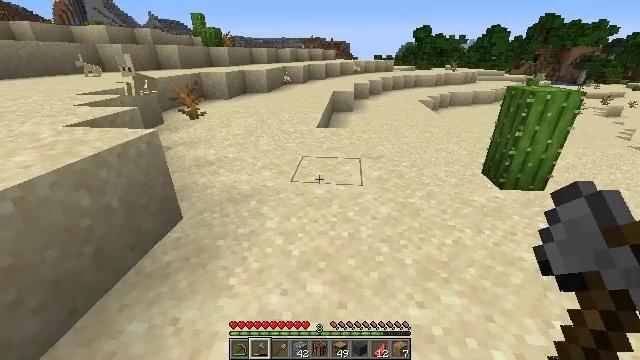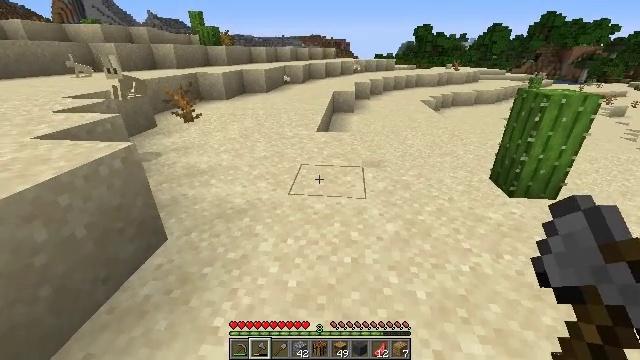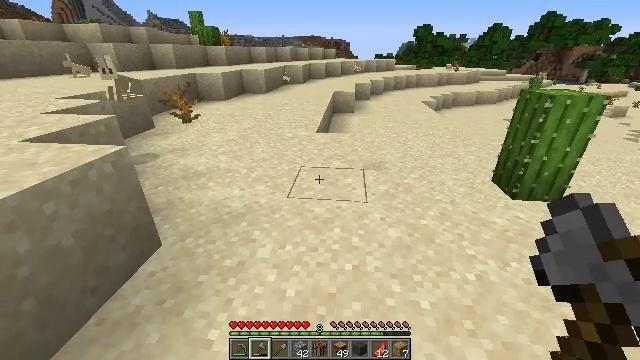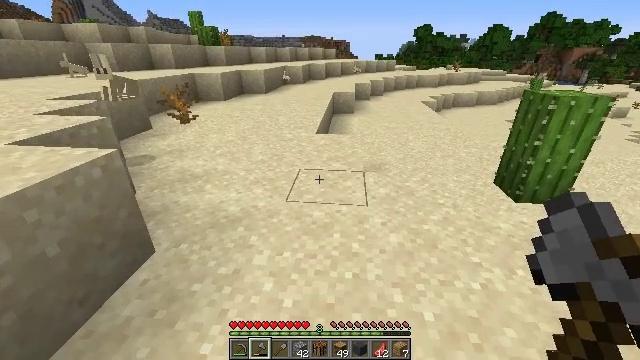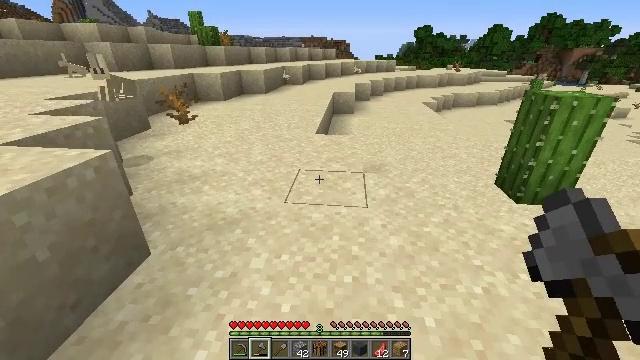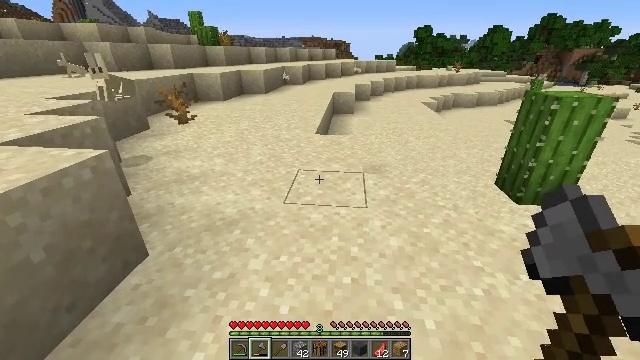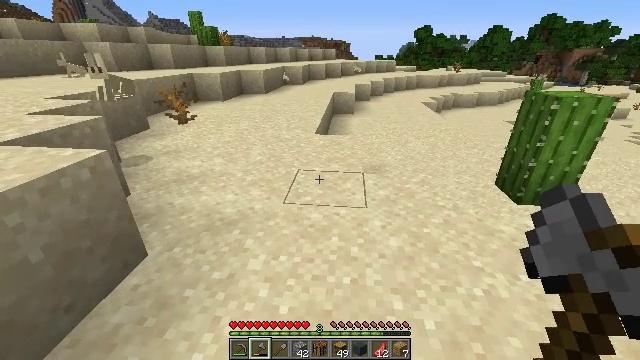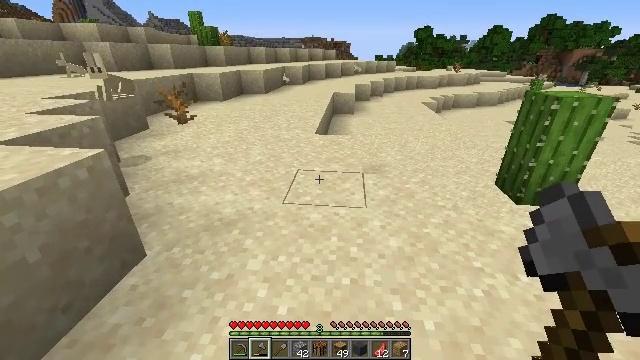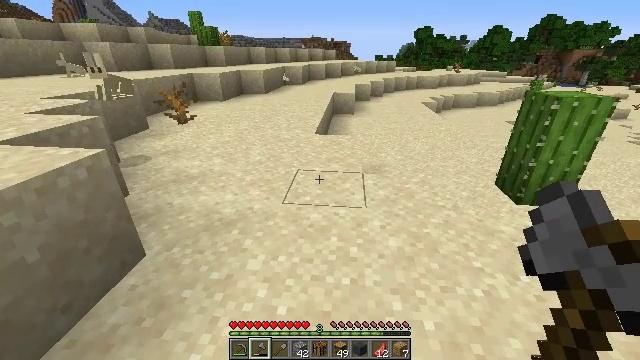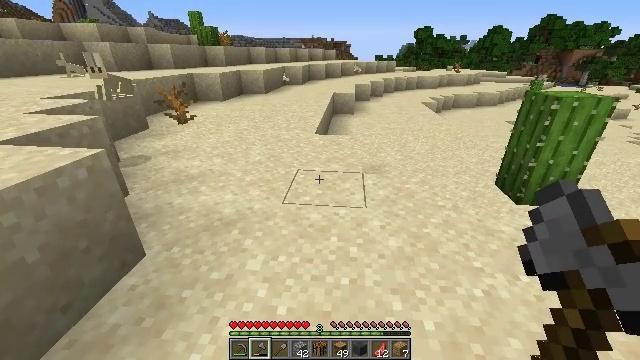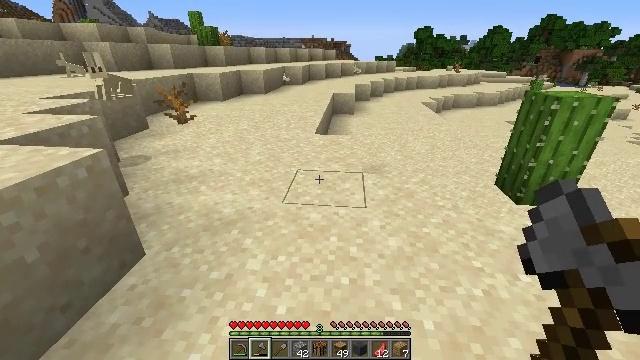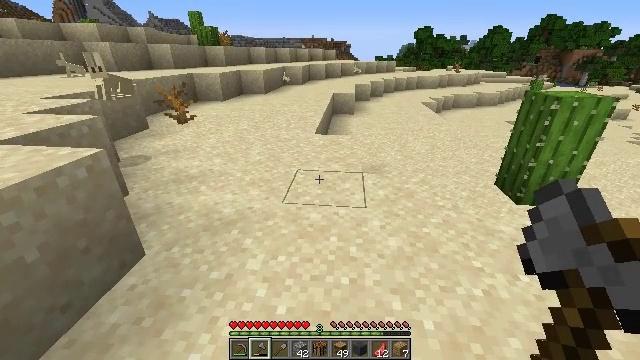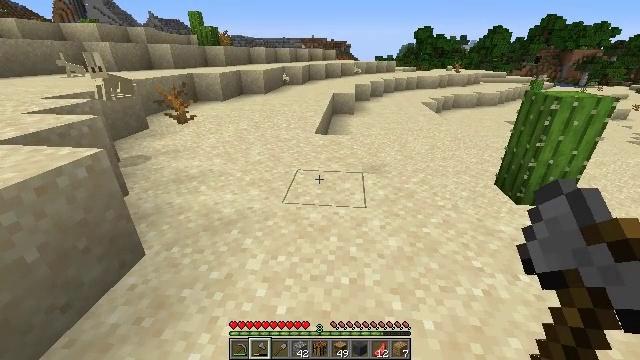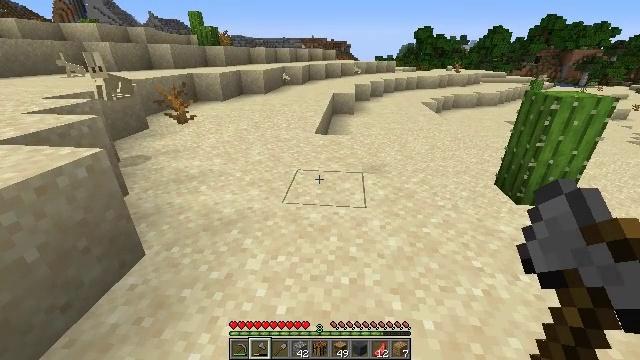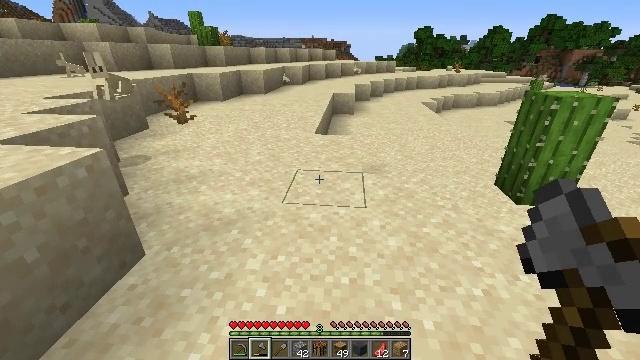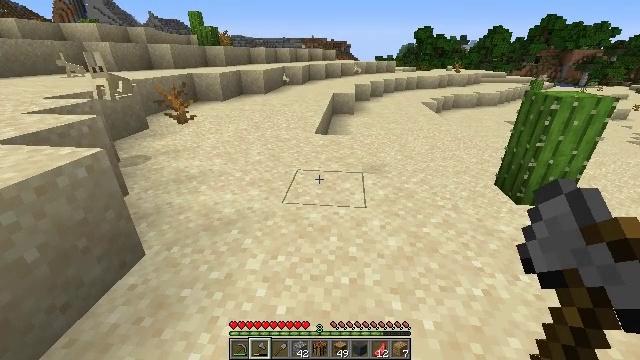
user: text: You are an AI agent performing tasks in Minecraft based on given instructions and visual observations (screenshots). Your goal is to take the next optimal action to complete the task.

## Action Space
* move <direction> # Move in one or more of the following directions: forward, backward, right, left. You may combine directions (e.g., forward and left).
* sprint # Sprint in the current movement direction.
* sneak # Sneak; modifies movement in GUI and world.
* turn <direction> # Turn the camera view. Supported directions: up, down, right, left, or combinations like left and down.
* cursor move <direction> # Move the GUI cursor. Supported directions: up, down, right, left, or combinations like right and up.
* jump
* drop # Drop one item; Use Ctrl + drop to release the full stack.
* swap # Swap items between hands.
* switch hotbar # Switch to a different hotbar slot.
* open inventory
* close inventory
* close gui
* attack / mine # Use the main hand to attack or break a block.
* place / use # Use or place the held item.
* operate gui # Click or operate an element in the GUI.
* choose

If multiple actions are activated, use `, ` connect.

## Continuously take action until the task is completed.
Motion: motion action
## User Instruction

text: Kill mobs.
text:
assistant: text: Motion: move forward
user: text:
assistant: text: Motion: no_op
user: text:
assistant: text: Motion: no_op
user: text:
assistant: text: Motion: no_op
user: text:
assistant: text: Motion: no_op
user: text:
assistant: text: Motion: no_op
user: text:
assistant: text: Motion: no_op
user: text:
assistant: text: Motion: no_op
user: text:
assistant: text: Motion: no_op
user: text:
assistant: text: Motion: no_op
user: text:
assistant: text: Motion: no_op
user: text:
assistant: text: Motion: no_op
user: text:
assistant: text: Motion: no_op
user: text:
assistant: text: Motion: no_op
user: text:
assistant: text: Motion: no_op
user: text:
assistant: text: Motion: no_op
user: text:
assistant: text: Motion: no_op
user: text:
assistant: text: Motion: no_op
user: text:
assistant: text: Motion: no_op
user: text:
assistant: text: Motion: no_op
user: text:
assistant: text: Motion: no_op
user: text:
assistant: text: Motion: no_op
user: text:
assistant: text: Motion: no_op
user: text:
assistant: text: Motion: no_op
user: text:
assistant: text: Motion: no_op
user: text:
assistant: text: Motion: no_op
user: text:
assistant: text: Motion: no_op
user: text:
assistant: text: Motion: no_op
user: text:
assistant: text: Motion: move left
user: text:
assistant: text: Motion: move left